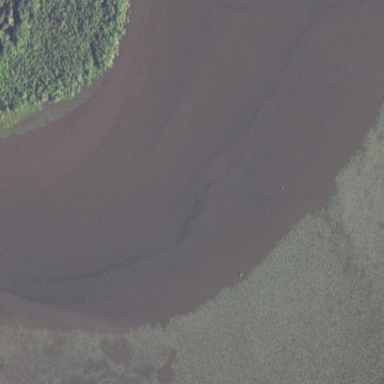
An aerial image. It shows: Wetland area influenced by tides.